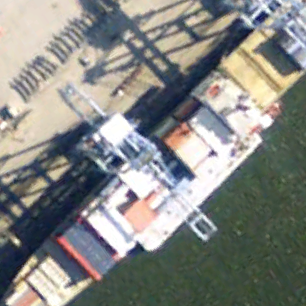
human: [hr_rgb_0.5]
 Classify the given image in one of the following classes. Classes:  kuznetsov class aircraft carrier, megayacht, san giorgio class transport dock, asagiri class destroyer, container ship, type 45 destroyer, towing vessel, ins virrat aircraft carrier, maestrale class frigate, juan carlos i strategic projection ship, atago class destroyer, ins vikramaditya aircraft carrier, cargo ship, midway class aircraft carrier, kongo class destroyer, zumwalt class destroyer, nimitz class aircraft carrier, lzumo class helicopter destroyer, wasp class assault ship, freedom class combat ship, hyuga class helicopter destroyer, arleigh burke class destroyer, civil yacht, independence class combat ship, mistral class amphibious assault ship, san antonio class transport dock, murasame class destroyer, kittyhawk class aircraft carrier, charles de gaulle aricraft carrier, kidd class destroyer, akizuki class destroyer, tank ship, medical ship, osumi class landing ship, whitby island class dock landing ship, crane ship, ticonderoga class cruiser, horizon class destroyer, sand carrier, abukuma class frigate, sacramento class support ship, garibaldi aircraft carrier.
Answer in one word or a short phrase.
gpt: Container ship